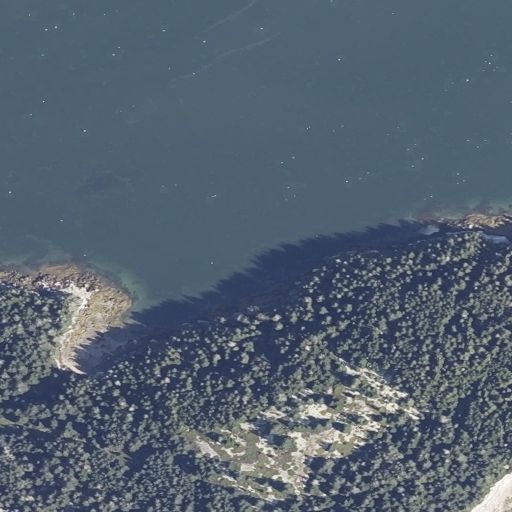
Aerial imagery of bar in Maine named Roebuck Ledge containing open water, woody wetlands, herbaceous wetlands, grassland, evergreen forest, and barren land